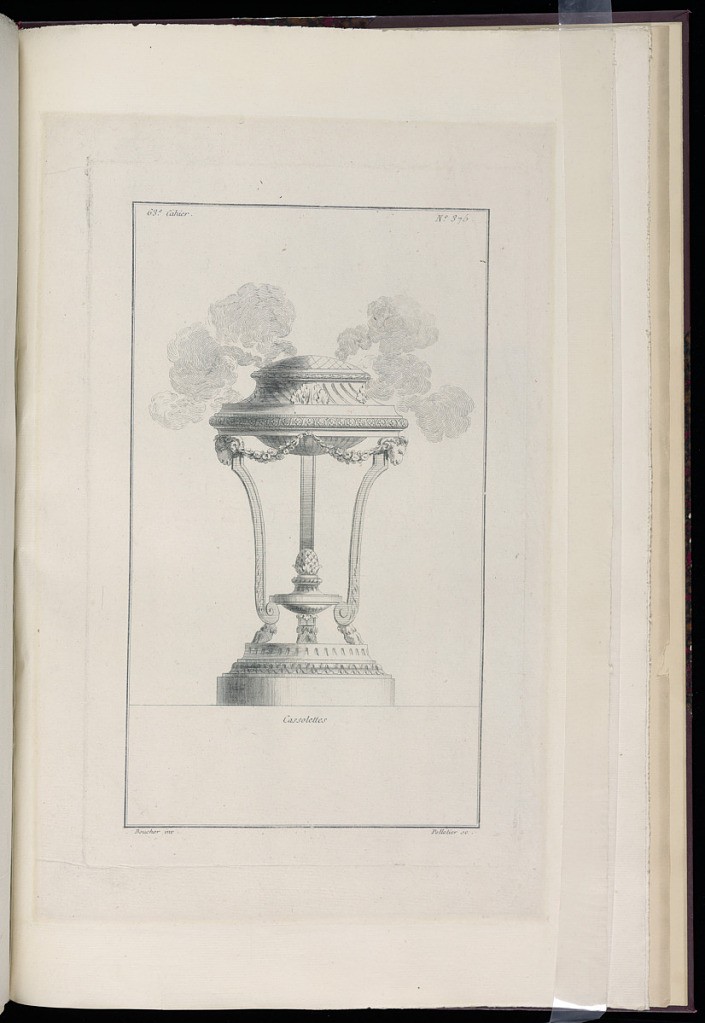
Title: Cassolettes
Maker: Juste-François Boucher, French, 1736 – 1782
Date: ca. 1775
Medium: Engraving on off white laid paper
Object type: Print
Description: Design for a tripod censer decorated in an antique style with fluting, acanthus leaf, guilloche with rosettes, floral garlands, pinecones, scroll legs with hoof feet, fluting, and lamb tongue. The plate is signed.